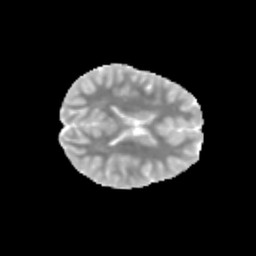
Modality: MD
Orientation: axial
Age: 9
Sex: female
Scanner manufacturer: siemens
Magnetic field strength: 3 T
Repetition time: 3.8 s
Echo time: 0.07 s